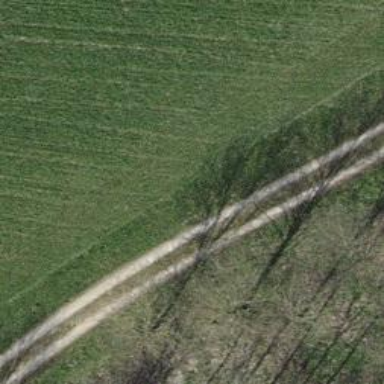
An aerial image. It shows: Unpaved track road.